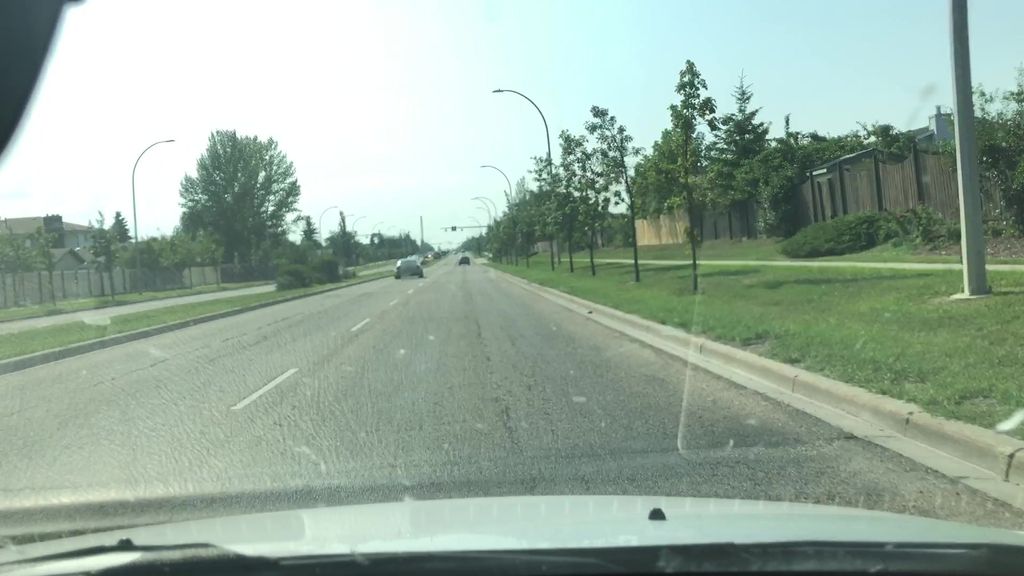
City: edmonton